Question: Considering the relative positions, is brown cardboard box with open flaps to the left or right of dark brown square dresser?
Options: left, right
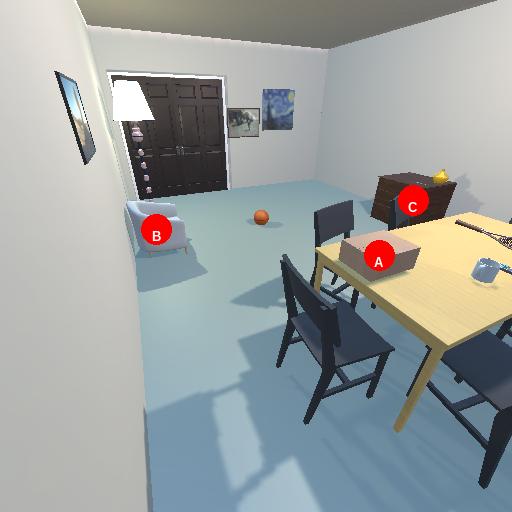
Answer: left